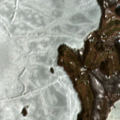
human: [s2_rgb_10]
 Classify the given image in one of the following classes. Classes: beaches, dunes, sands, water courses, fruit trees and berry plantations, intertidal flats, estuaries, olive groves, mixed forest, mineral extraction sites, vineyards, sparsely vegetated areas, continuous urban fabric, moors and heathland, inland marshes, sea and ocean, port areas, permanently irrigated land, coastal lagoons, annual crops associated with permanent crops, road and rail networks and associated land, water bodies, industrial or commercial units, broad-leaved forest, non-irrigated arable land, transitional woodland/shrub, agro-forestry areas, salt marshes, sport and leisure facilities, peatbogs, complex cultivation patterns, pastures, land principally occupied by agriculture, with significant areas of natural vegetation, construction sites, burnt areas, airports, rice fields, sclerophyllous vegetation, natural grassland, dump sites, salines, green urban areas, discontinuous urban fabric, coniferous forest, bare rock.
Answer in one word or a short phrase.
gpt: sport and leisure facilities, mixed forest, water bodies